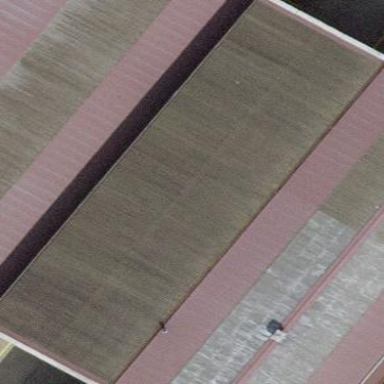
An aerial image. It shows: View of roof of building.